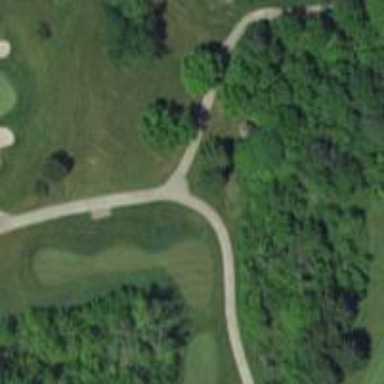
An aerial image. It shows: Golf tee.